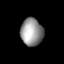
Tissue: lung
Cell type: Endothelial cells
Senescence score: 0.6337
Nuclear area (px): 593
Mean DAPI intensity: 151.43